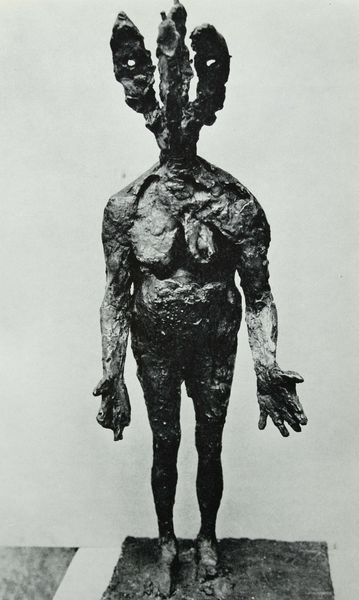
Titel: L'Hydre, Hydra
Künstler: Germaine Richier
Schlagwörter: kopf, körper, nackt, weiß, brust, busen, finger, frau, schwarz, mensch, sockel, hände, figur, stehend, skulptur, brüste, moderne, modern, risse, krieg, bronze, plastik, gespalten, foto, steht, schwarz weiss, stand, picasso, wesen, zerbrochen, bronzefigur, riss, bruch, giacometti